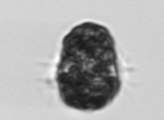
Label: Mesodinium